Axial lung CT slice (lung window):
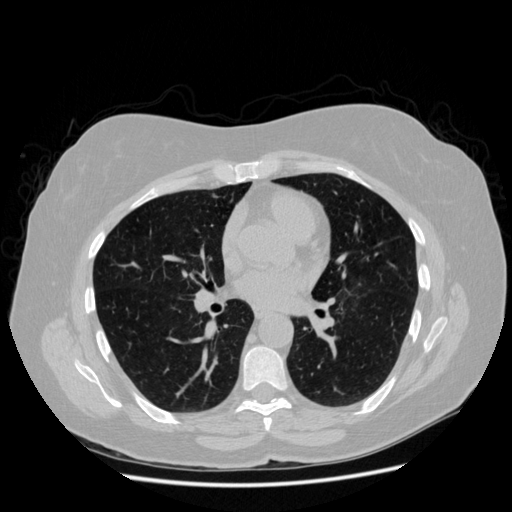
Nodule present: no